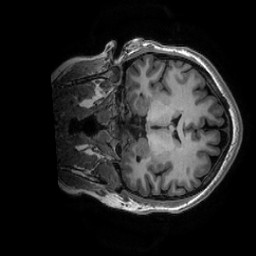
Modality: T1w
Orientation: coronal
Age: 30
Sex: female
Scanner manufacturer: ge
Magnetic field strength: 3 T
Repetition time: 0.0073 s
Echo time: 0.003 s